Field crop: maize
Growth stage: 2
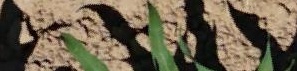
Species: maize